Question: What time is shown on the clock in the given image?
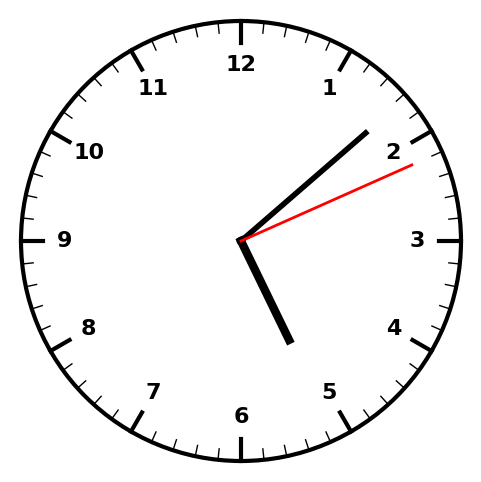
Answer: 05:08:11